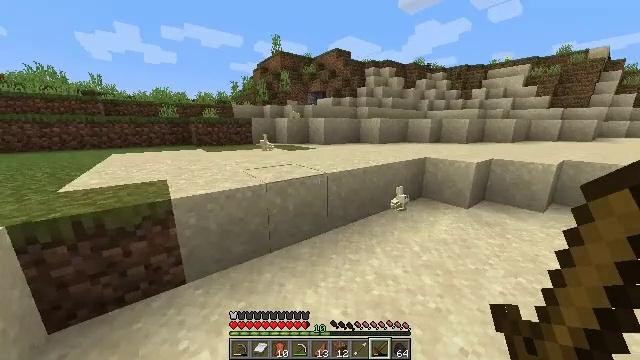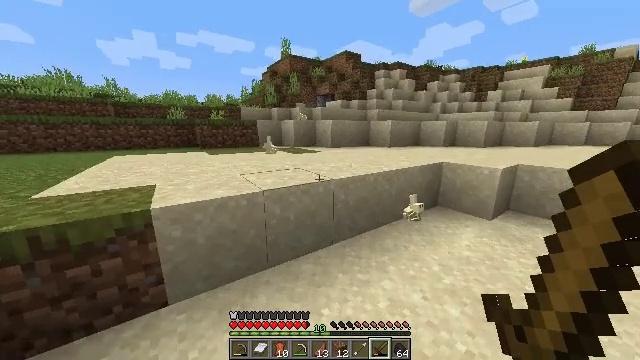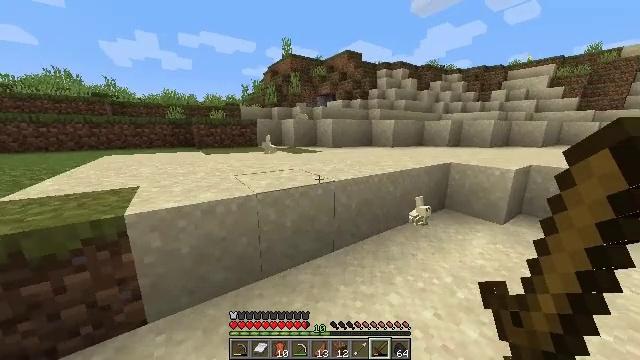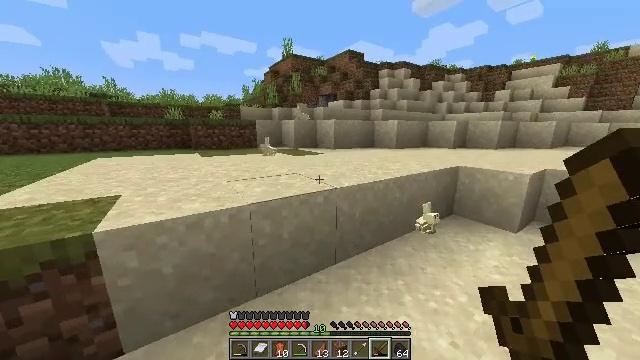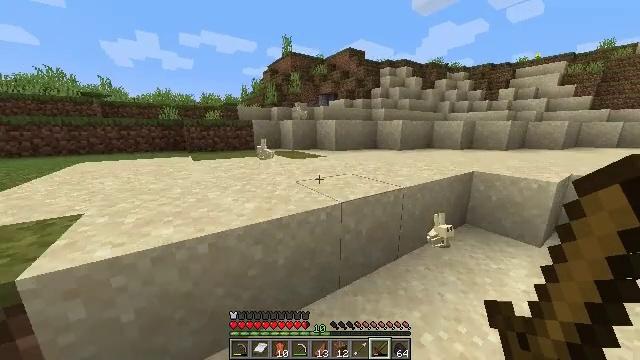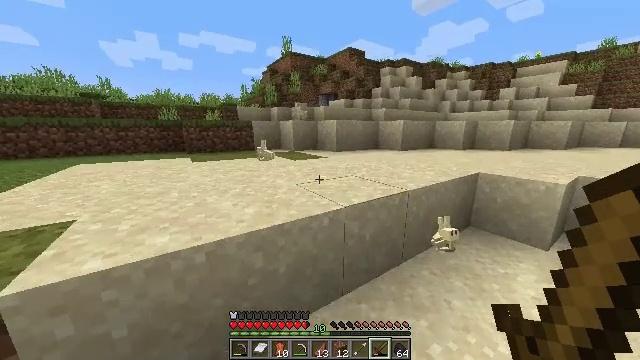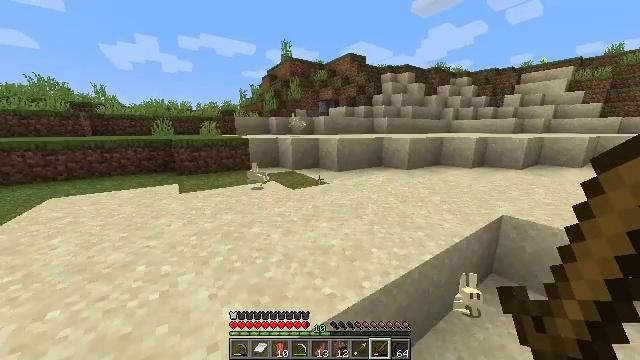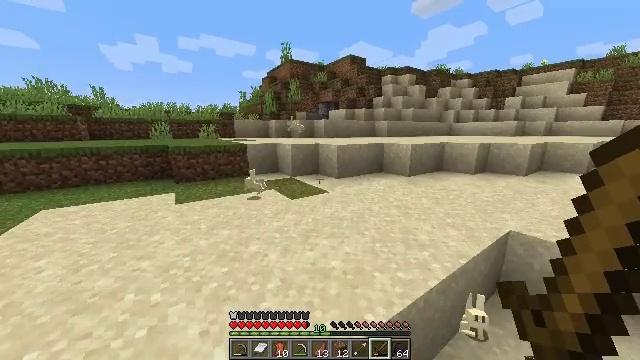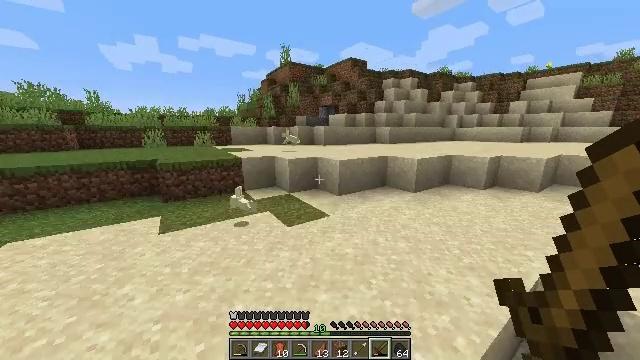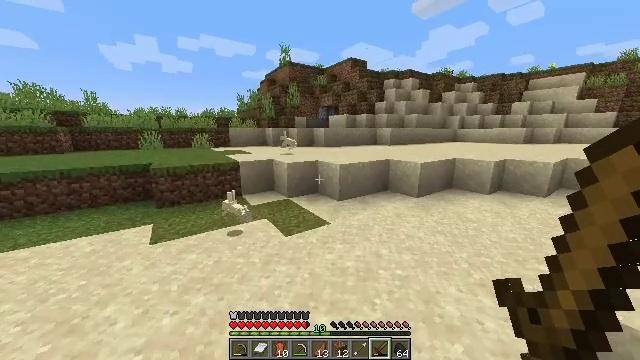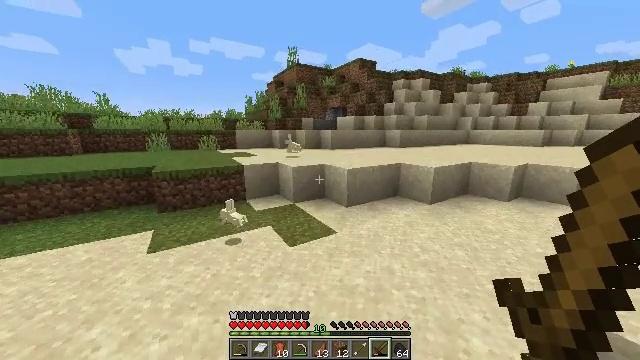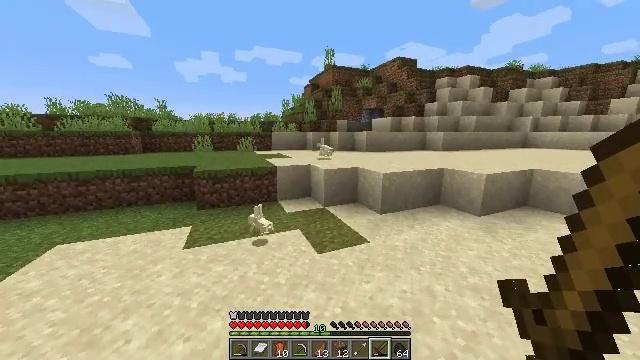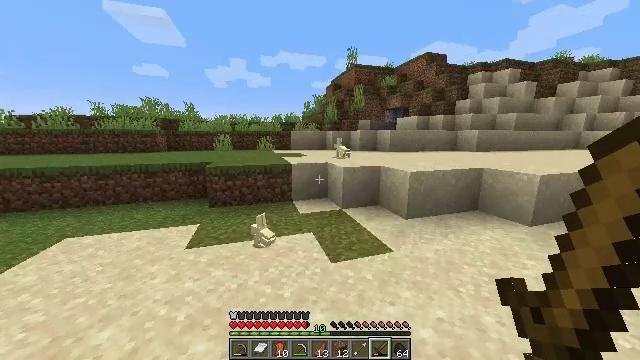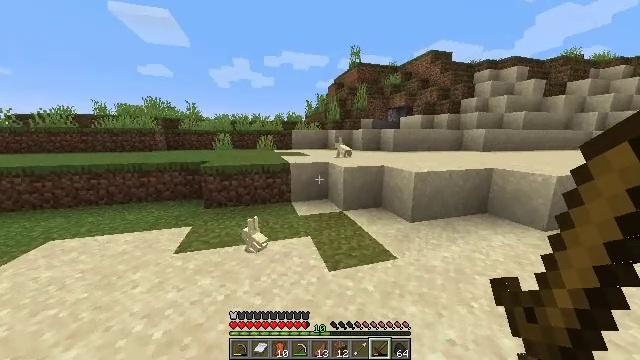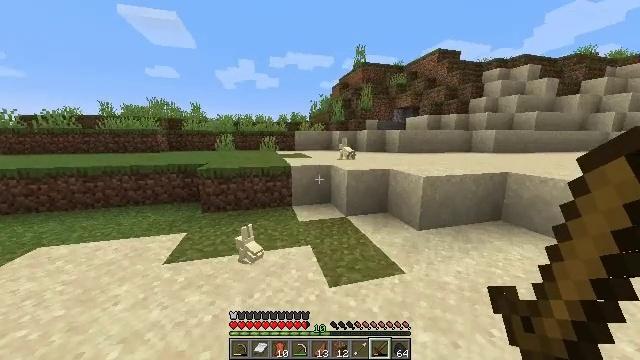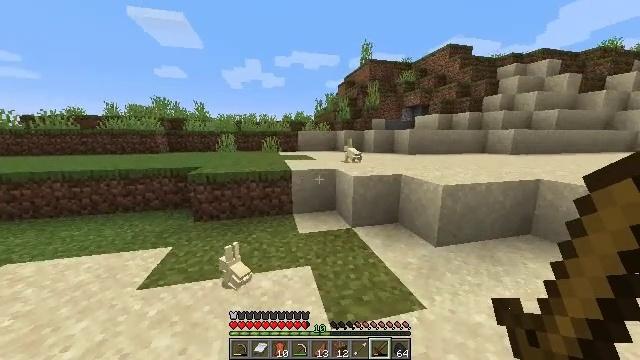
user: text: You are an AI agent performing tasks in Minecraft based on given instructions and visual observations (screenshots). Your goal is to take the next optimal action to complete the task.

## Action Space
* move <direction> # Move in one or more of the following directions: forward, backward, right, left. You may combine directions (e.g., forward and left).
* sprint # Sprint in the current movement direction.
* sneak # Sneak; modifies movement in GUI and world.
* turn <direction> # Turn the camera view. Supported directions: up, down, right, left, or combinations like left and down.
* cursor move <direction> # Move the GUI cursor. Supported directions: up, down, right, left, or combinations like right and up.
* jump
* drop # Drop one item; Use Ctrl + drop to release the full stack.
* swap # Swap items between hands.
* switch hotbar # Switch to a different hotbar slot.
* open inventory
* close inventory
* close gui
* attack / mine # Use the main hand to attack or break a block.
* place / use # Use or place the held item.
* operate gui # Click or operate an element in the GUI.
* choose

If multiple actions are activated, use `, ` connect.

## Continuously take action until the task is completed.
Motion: motion action
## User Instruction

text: Combat the rabbit.
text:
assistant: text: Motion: move forward, turn left
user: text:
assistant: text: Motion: move forward
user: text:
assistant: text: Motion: move forward
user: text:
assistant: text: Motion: move forward
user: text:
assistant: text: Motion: move forward, jump
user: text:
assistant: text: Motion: move forward, jump
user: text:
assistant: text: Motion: move forward, jump
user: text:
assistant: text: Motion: move forward, jump
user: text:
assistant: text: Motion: move forward, jump
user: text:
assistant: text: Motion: move forward, turn left
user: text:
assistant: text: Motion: move forward, turn left
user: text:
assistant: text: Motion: move forward, turn left
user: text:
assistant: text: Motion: move forward
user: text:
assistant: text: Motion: move forward, turn left
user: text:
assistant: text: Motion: move forward, turn left
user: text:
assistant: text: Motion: move forward, turn left
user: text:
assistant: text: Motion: move forward, turn left and down
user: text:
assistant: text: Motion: move forward, turn left and down
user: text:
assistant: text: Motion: move forward, turn left and down
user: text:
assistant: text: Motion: move forward, turn left and down
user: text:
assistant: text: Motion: move forward, turn left and down
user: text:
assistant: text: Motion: turn left and down
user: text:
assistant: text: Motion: turn left and down
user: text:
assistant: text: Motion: no_op
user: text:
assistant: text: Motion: no_op
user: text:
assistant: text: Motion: no_op
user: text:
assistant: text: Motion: turn down
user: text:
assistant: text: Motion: turn down
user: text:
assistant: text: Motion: no_op
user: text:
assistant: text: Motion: turn right